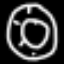
Label: donut